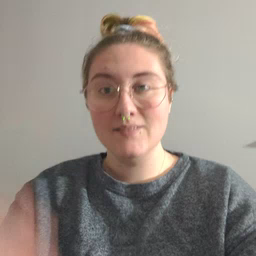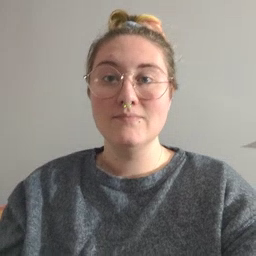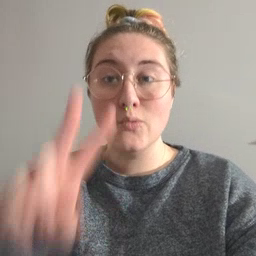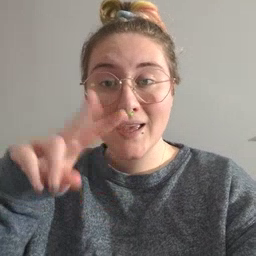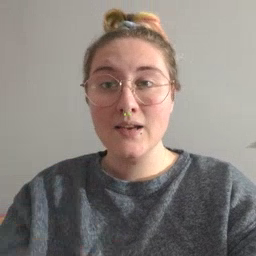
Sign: read